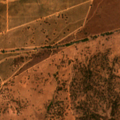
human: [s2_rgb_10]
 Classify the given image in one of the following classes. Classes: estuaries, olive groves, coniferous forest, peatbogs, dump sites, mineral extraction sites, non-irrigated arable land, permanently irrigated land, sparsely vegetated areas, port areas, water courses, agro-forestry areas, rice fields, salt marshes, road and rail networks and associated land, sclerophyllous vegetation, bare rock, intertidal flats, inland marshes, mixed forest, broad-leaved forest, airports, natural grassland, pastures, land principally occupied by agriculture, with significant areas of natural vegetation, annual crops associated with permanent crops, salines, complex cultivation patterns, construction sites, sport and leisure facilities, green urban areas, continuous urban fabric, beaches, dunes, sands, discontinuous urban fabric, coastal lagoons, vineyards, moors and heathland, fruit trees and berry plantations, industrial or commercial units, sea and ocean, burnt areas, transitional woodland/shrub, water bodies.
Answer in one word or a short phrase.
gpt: non-irrigated arable land, olive groves, agro-forestry areas, broad-leaved forest